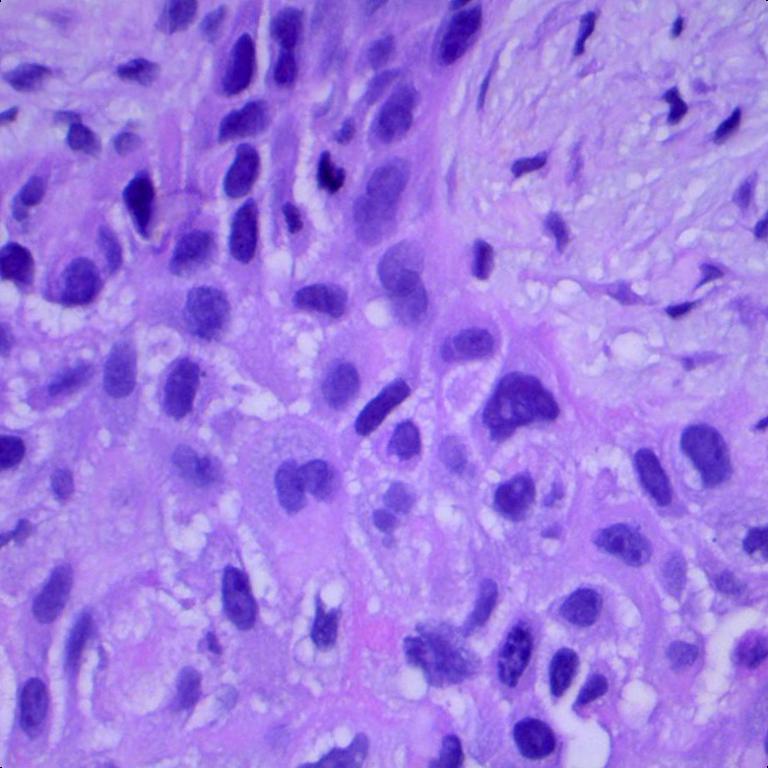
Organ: lung
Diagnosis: squamous carcinomas